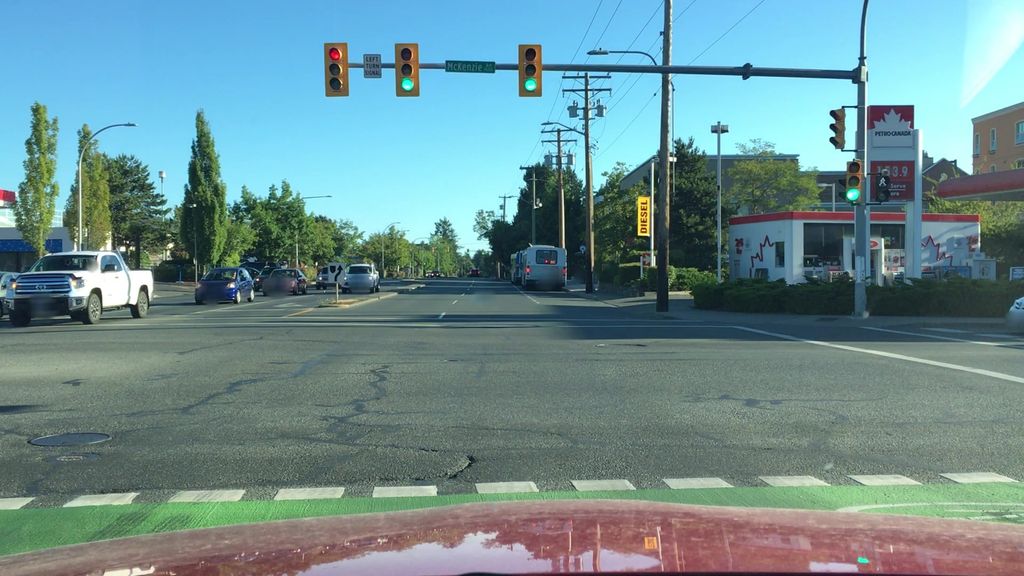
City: victoria